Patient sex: M
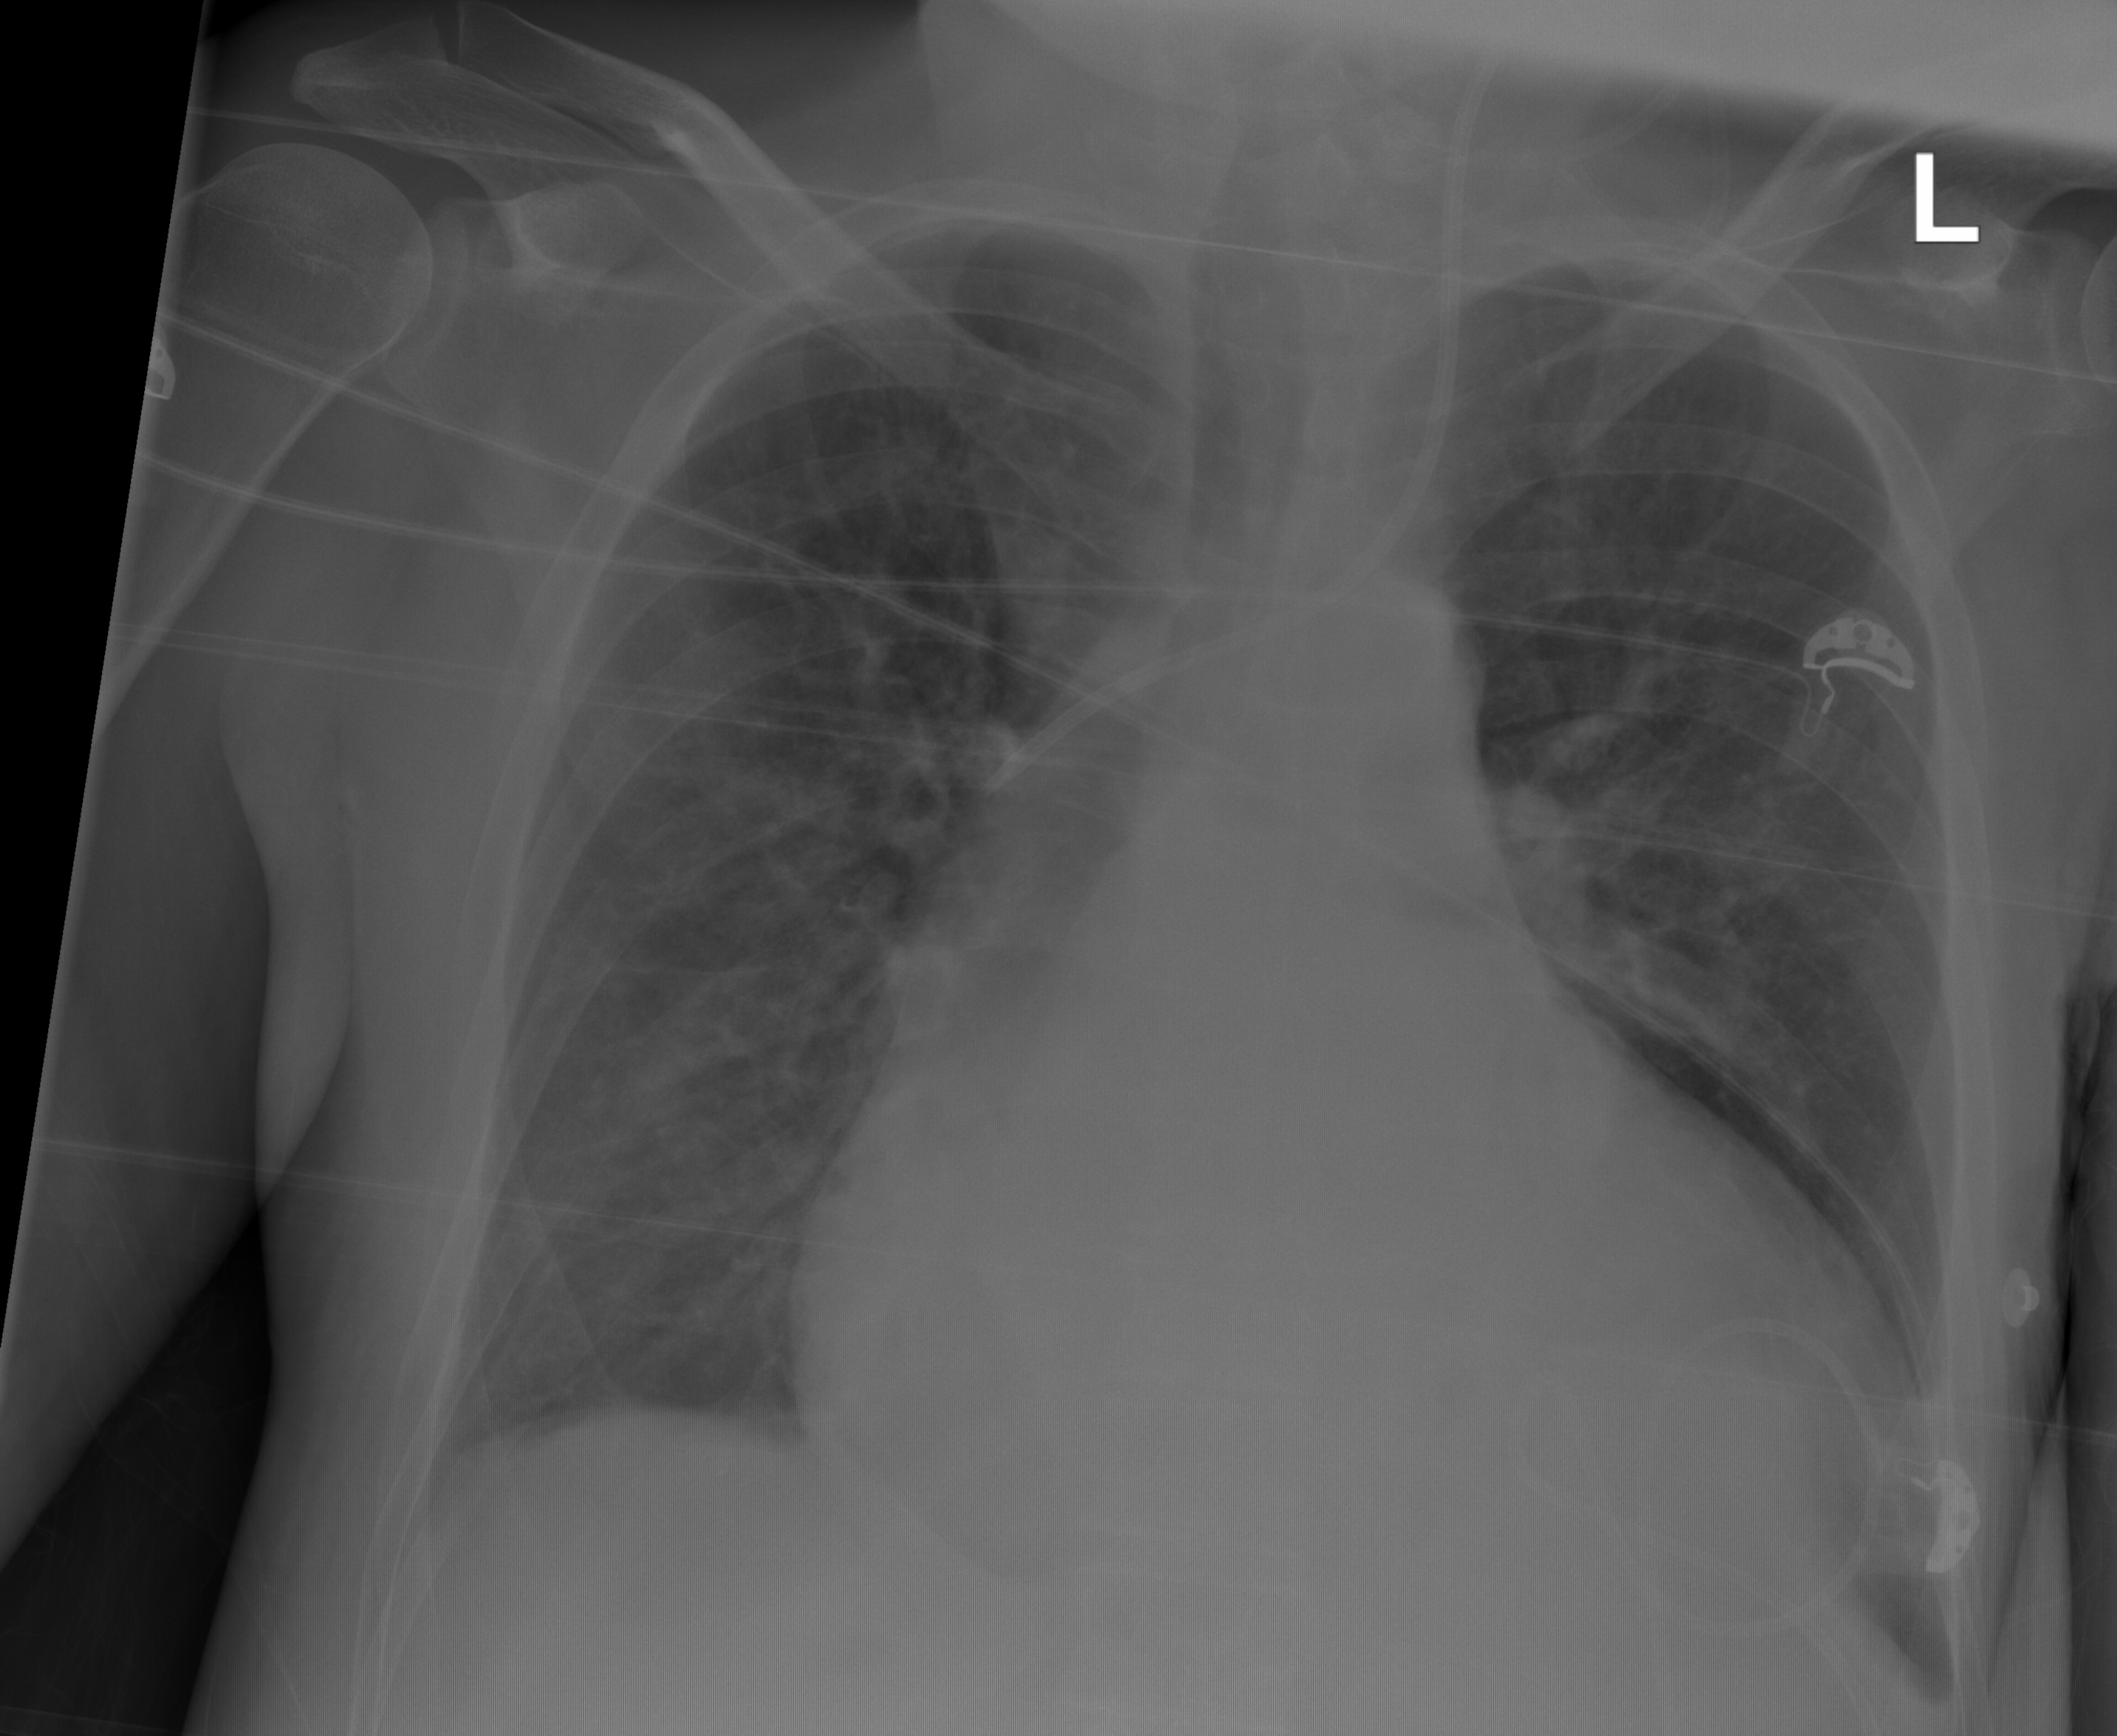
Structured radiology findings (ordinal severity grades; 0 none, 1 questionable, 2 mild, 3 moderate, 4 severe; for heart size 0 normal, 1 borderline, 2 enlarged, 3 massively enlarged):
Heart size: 3
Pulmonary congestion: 2
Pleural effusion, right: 2
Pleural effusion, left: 2
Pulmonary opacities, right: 0
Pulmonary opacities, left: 0
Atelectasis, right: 0
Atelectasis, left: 2